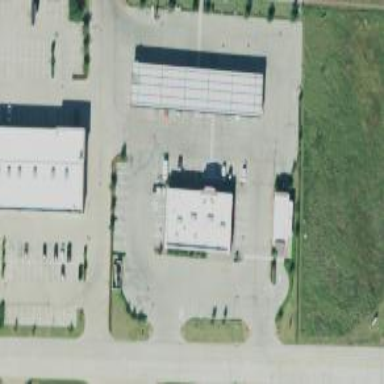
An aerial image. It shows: Convenience shop.